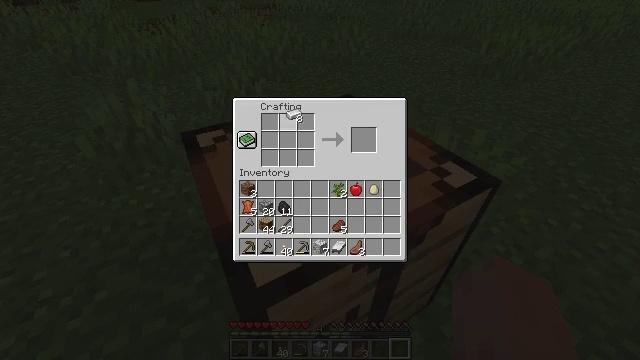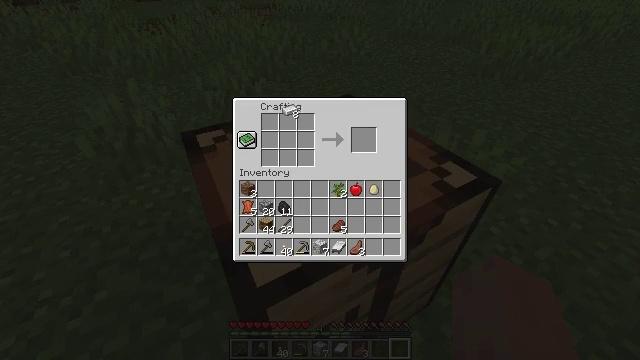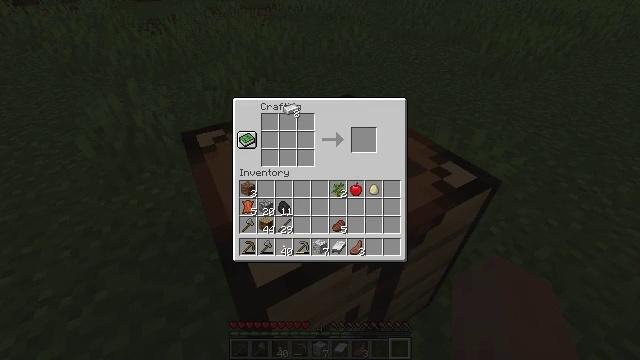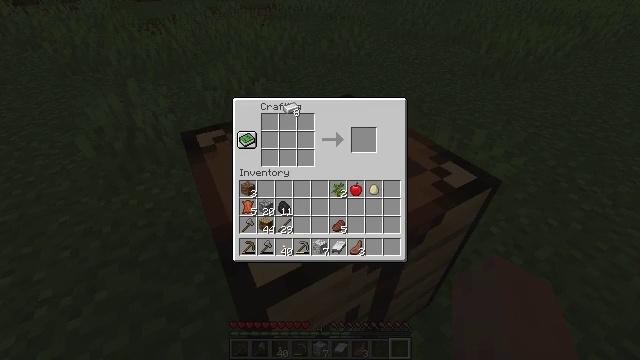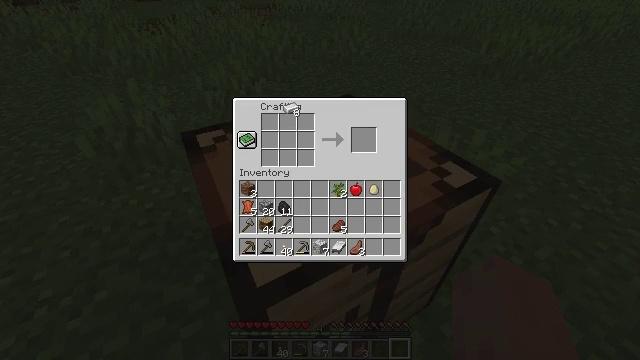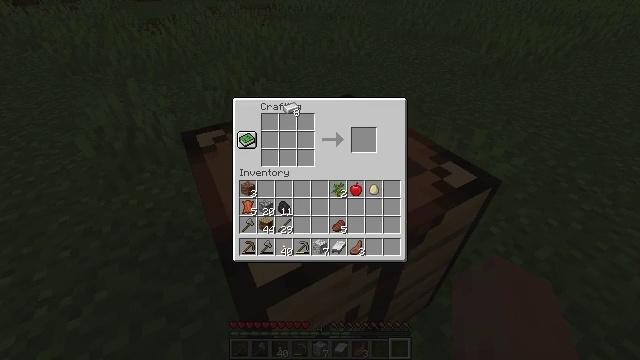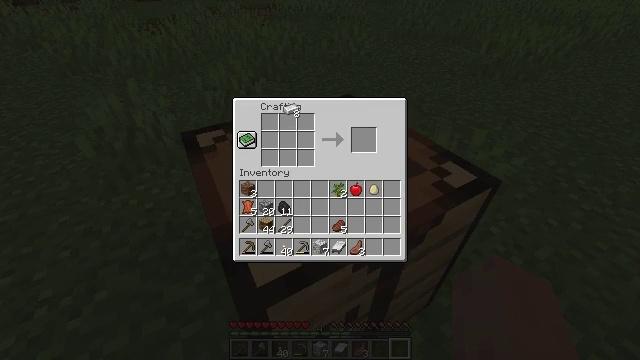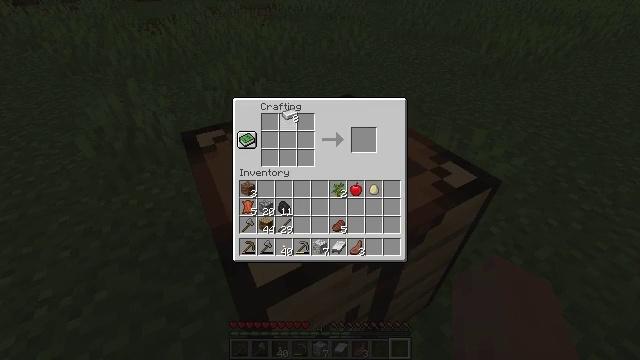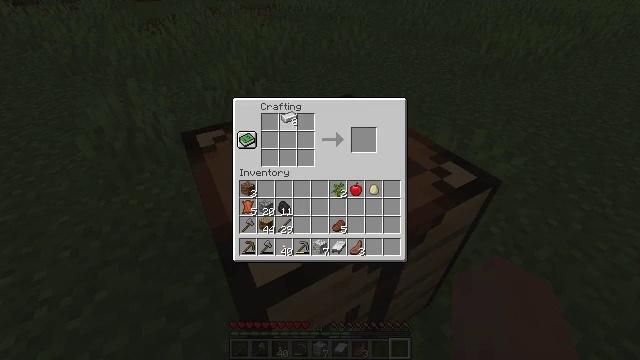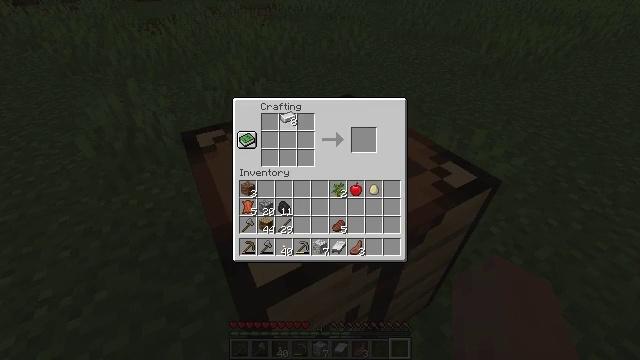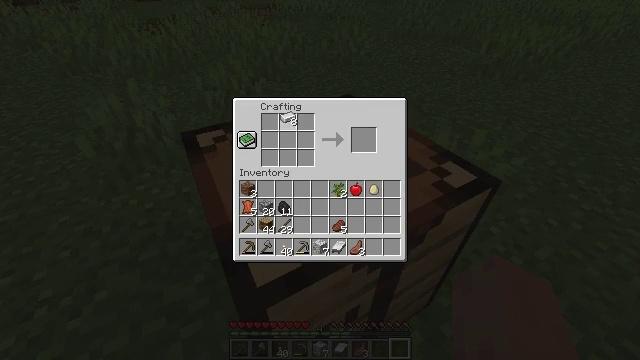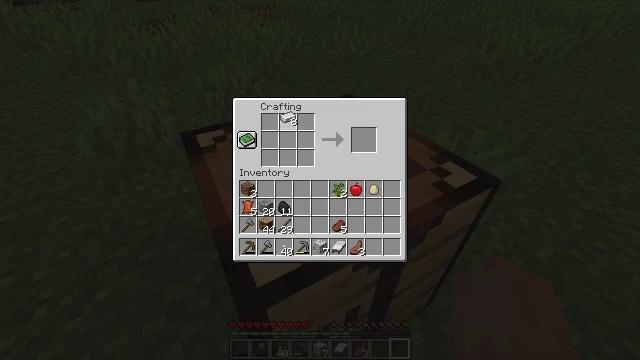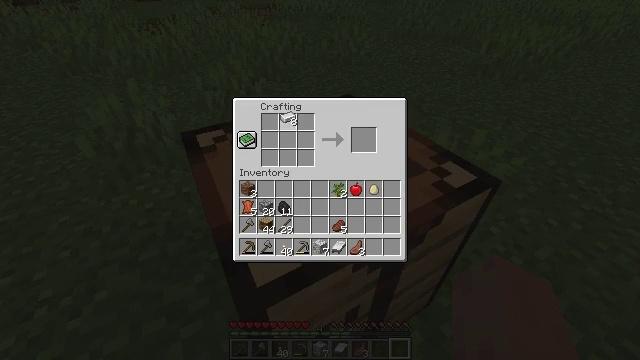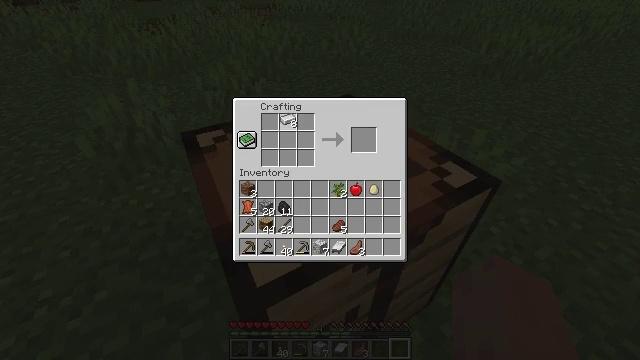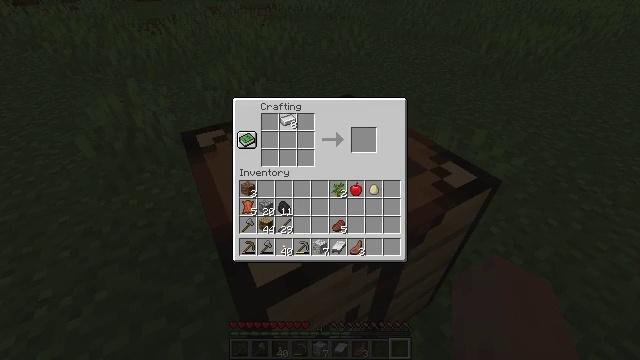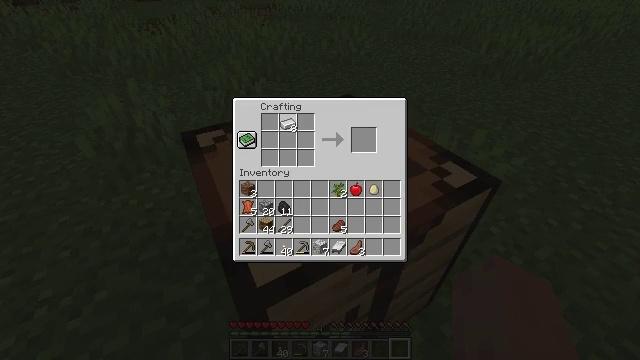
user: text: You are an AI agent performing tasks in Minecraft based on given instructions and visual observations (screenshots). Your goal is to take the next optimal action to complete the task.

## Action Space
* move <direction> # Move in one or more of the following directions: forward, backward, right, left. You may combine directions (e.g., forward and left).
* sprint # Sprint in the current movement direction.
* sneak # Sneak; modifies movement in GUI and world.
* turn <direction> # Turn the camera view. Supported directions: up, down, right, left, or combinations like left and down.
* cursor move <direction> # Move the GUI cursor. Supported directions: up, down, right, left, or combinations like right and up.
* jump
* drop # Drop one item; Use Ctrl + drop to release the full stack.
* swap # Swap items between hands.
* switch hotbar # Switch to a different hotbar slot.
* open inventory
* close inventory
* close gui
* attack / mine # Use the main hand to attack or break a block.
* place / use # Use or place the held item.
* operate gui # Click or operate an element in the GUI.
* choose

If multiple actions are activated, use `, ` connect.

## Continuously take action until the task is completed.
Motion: motion action
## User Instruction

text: Produce an iron sword using iron ingots and a stick.
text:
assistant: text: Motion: no_op
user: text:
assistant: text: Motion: no_op
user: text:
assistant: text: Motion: no_op
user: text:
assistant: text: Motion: no_op
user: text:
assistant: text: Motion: no_op
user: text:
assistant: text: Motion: no_op
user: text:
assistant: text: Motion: no_op
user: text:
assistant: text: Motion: no_op
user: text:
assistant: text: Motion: no_op
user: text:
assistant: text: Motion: no_op
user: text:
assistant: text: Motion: no_op
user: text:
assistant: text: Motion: no_op
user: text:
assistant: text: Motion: choose
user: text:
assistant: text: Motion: choose
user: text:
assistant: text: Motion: choose
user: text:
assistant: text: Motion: choose
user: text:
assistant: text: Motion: choose
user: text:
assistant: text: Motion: choose
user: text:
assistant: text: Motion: choose
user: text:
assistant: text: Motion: choose
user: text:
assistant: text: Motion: choose
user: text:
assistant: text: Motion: choose
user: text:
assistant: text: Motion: choose
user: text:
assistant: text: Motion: choose
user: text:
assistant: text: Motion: choose
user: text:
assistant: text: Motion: choose
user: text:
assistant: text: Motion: choose
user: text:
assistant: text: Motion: choose
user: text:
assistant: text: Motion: no_op
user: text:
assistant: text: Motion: no_op